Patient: sex M, age 78
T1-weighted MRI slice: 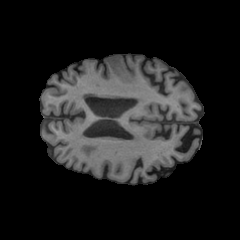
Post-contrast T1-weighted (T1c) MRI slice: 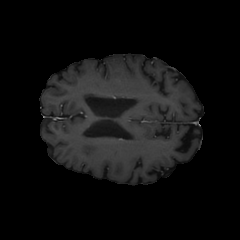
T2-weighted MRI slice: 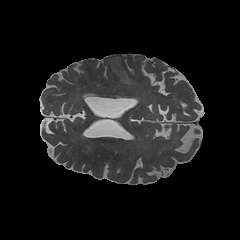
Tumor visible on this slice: yes
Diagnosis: Astrocytoma, IDH-wildtype
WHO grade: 3